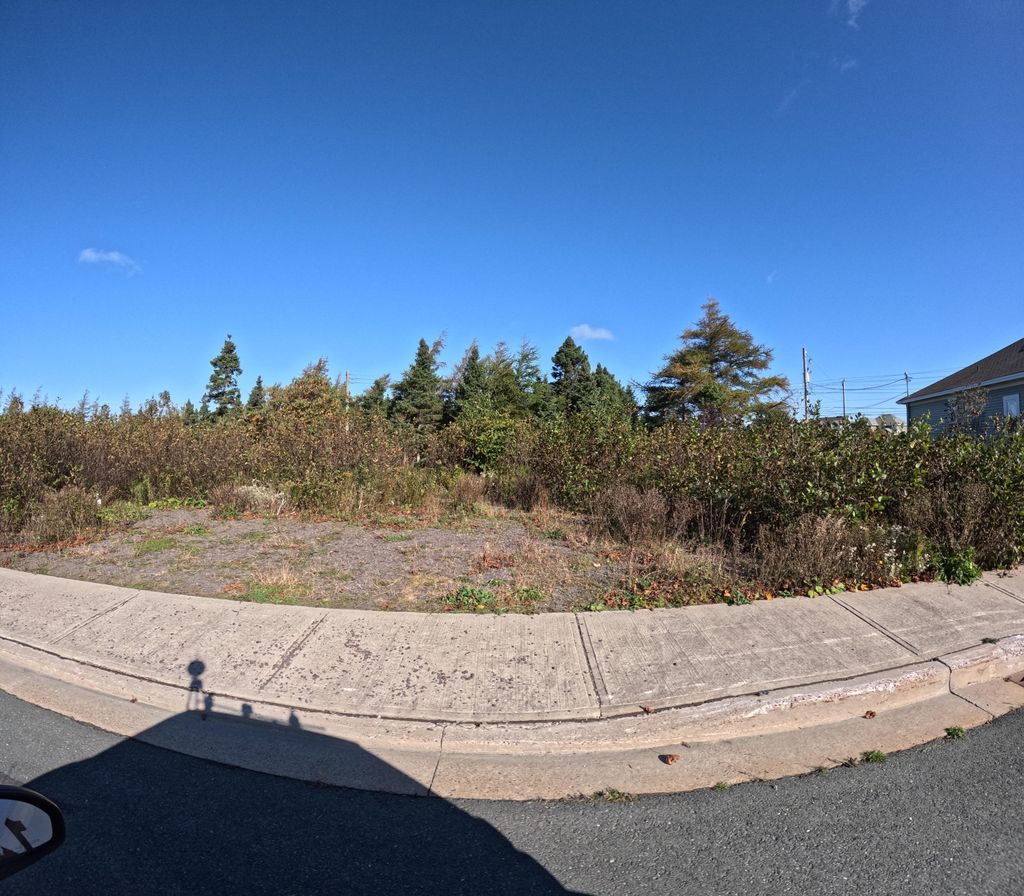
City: st_johns